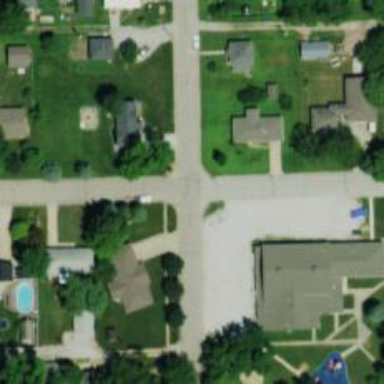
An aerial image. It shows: Residential road.